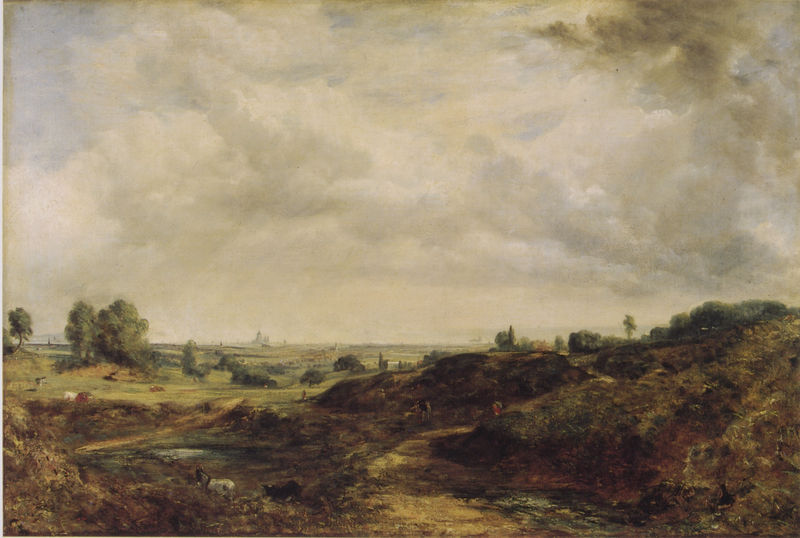
Titel: Hampstead Heath with London in the Distance
Künstler: John Constable
Standort: Glasgow
Institution: Art Gallery and Museum
Schlagwörter: baum, berg, blau, dunkel, felsen, gemälde, gewitter, himmel, mann, wasser, weiß, wolken, bäume, gelb, grün, landschaft, menschen, ocker, see, stadt, teich, braun, frankreich, grau, hell, hintergrund, licht, orange, pastell, schwarz, strasse, ölbild, gras, rasen, rot, tier, tiere, weg, wiese, wolke, beige, malerei, holland, niederlande, erde, feld, felder, ferne, horizont, hügel, kühe, natur, vieh, weide, weite, wind, flach, kirche, pfad, sträucher, wiesen, land, england, bauern, esel, pferd, pferde, turm, weiher, bewölkt, ruhe, düster, italien, ort, perspektive, berge, fels, gebirge, hang, dorf, gelände, nebel, klein, kuh, rind, arbeiter, romantik, constable, sturm, blue, church, men, oil, people, white, afternoon, country, gray, green, grey, painting, brown, plant, grass, menschenleer, bauer, regen, rinder, schaf, türme, bedeckt, regnerisch, acryl, scharz, schimmel, tümpel, cloud, clouds, horses, karg, life, rock, rocks, sky, tree, rotbraun, field, hill, hills, lake, landscape, nature, sand, water, distance, horizon, summer, tower, trees, village, grüntöne, river, stream, bushes, path, plants, view, schafe, stier, stiere, color, animals, dog, dogs, ziege, paintings, cloudy, storm, turner, meadow, town, dirt, rural, valley, ziegen, city, day, matsch, art, ground, landschsft, animal, bush, cattle, cows, farm, horse, pond, pool, beautiful, outdoors, canvas, goat, sheep, steeple, grazing, shepard, humans, wolkendecke, blaum, foggy, open, chruch, wol, earth, mud, bewachsung, countryside, agriculture, donkey, skyline, digging, distant, lush, couds, türmeweiß, airy, scenery, landscapte, panorama, cloudy sky, wuese, deserted, whistler, landachaft, hils, ford, panting, sturmig, daytime, distant town, smoky, snd, cliud, watering hole, distane, farmland, flog, barrel land, landschaft himmel weite wolken bäume, mounds, dessrted, desserted